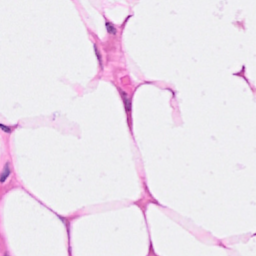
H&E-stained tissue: Breast